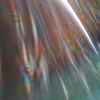
Label: sunburn